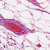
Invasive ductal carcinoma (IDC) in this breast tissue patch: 0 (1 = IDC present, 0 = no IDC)